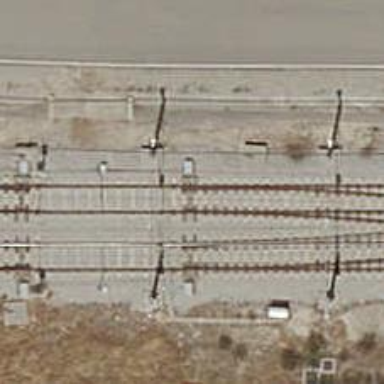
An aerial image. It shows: Railway switch.